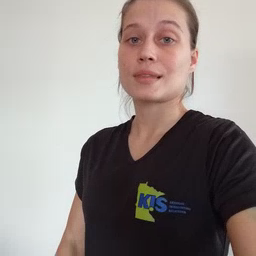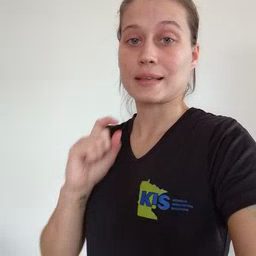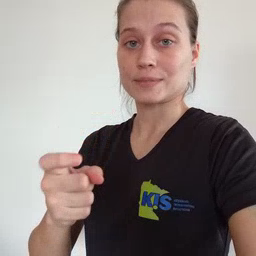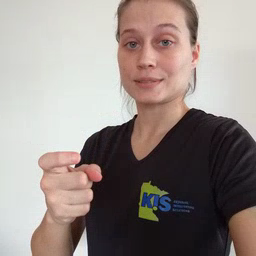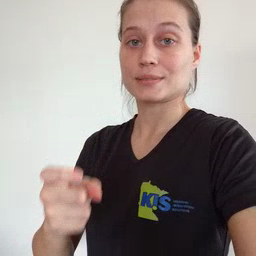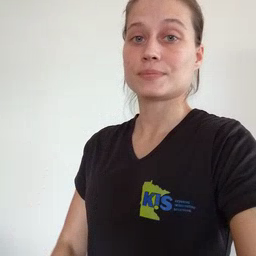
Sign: gift